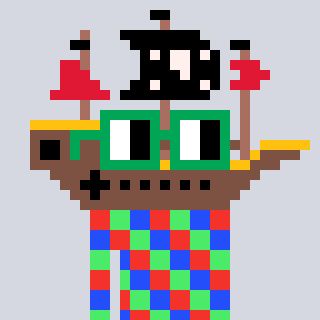
a pixel art character with square green glasses, a pirateship-shaped head and a foggrey-colored body on a cool background